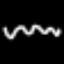
Label: squiggle